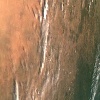
Label: land